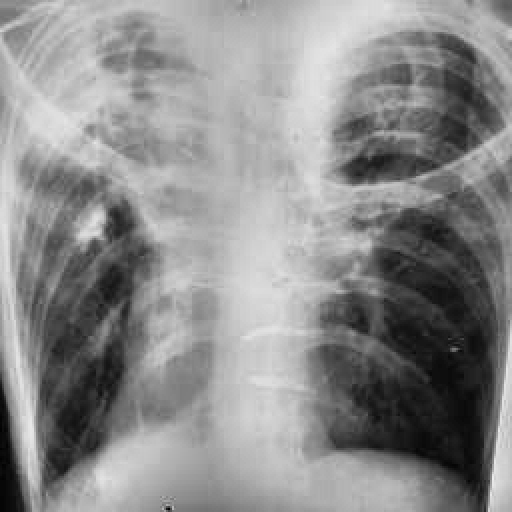
Finding: TUBERCULOSIS